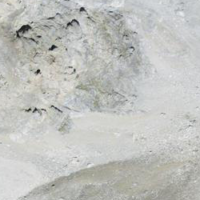
EUNIS habitat code: 48
Species observed at this site:
Tichodroma muraria